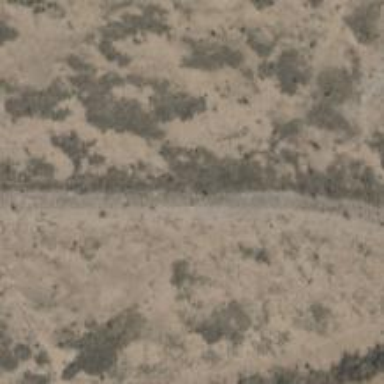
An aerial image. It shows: Track road.